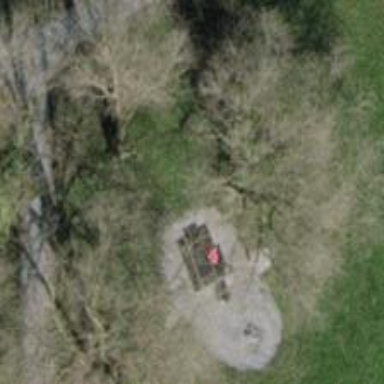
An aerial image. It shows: Picnic site popular for tourists.